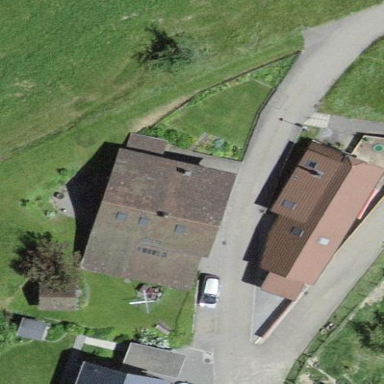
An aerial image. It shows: Farm building.